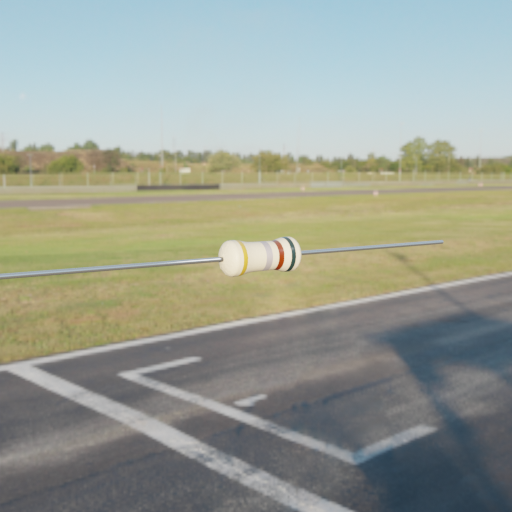
Resistor colour bands (in order): gold, silver, brown, black